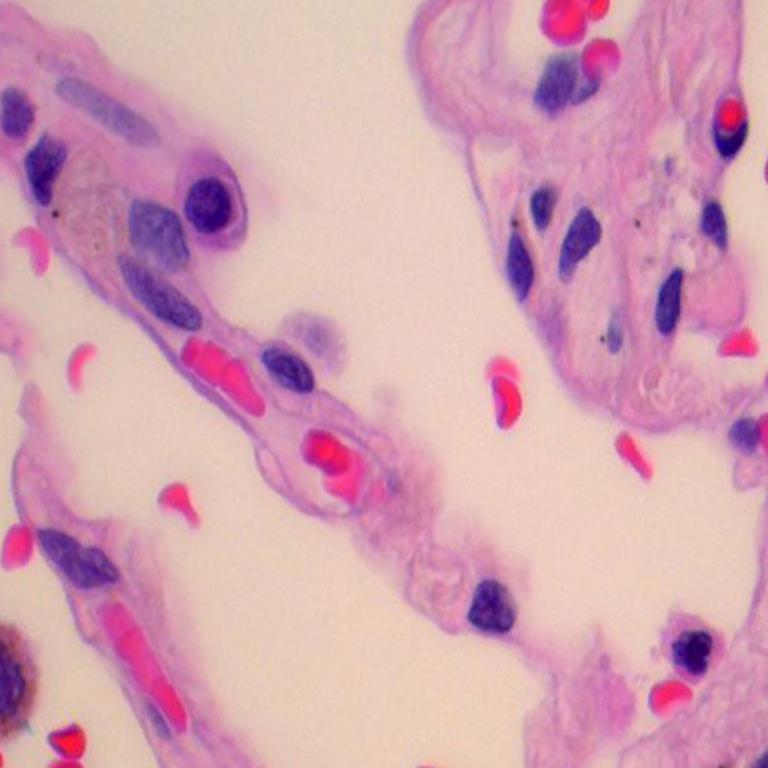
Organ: lung
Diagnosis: benign